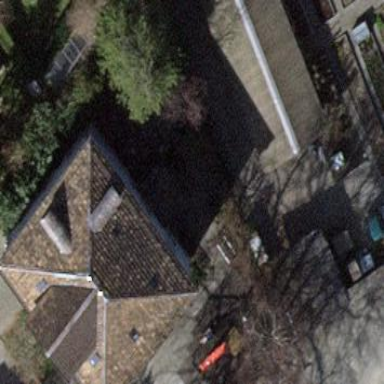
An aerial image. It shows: Building with hipped roof.